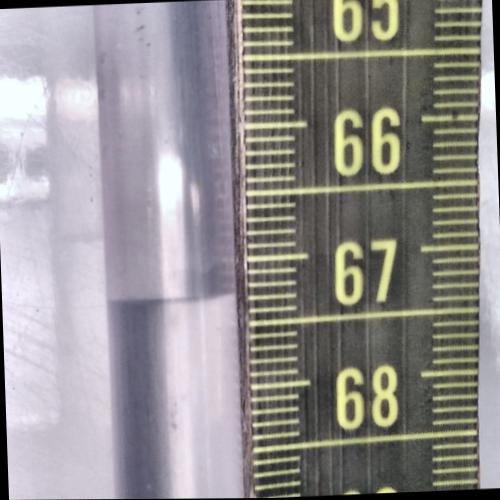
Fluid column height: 67.3 cm